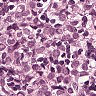
Metastatic tissue present: yes